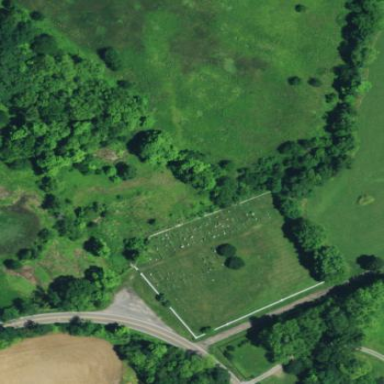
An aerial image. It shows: Grave yard.